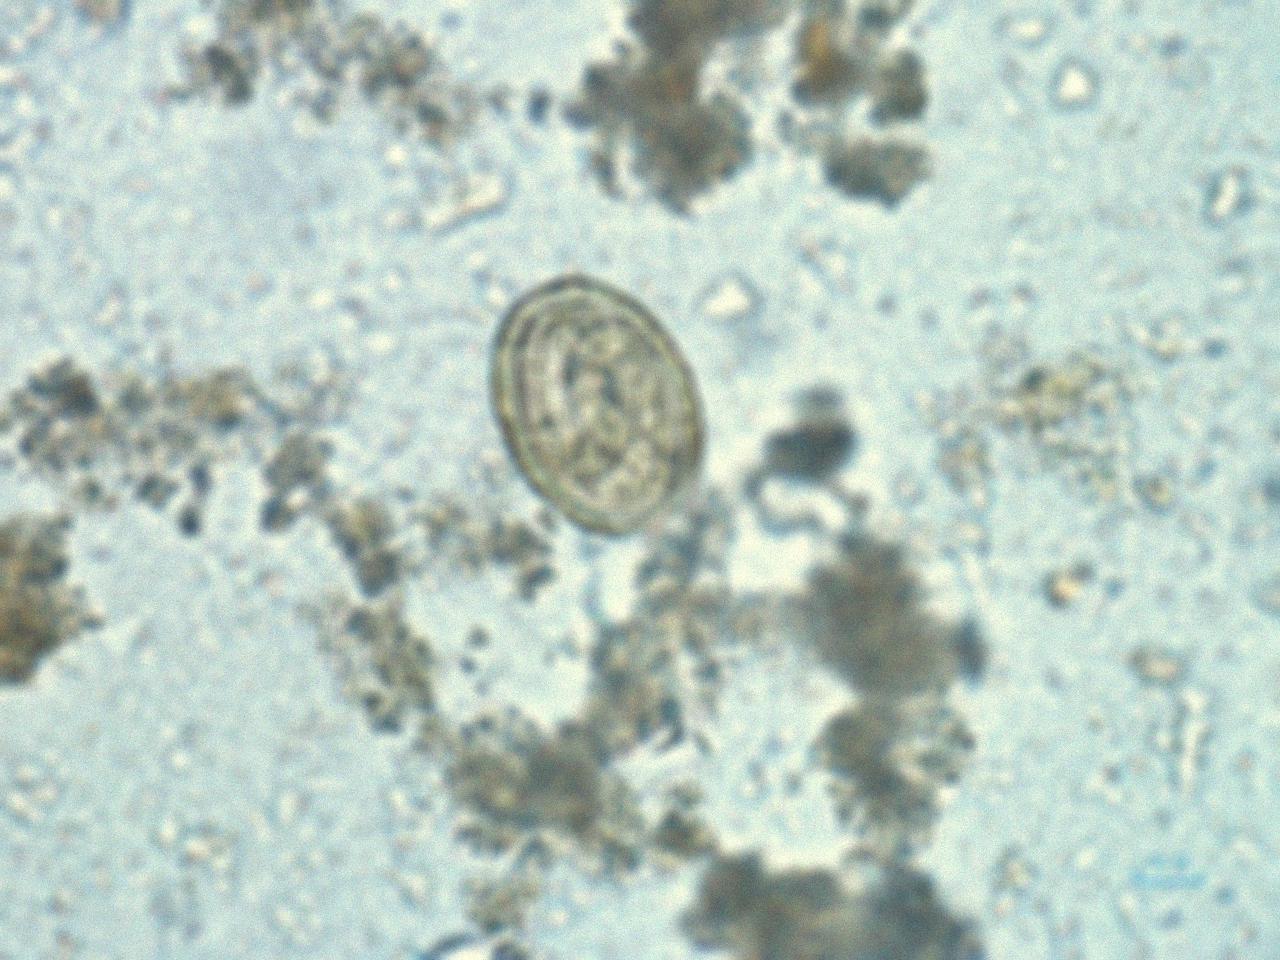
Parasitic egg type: Ascaris lumbricoides